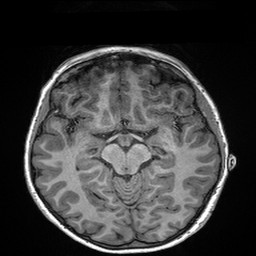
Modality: T1w
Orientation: coronal
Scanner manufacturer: siemens
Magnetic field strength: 3 T
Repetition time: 2.3 s
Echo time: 0.00298 s